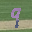
Label: 9